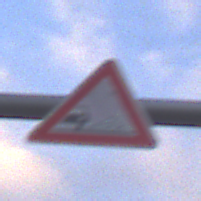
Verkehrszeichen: SplittSchotter
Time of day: SunriseSunset
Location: Outdoor (Nature)
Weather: PartlyCloudy
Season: NotSpecified
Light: Natural